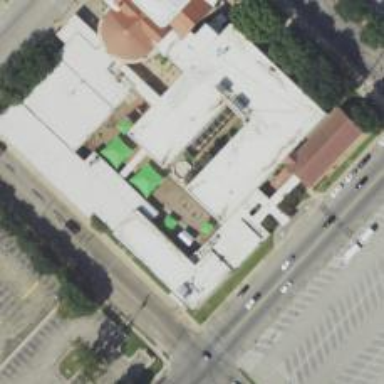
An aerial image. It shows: School building.